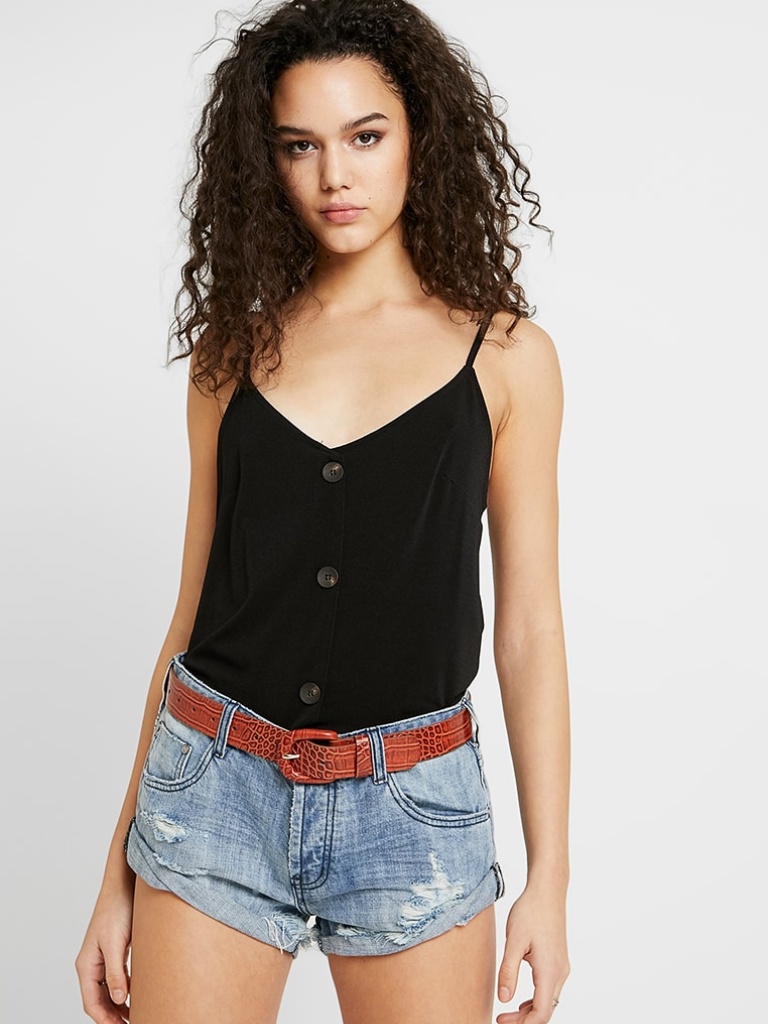
cotton relaxed sleeveless hip length Fully Tucked in v-neck camisole